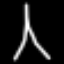
Label: The Eiffel Tower